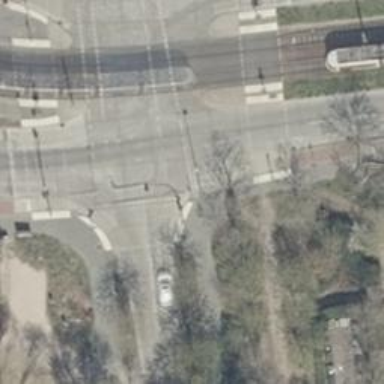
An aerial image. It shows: Road crossing with traffic signals.